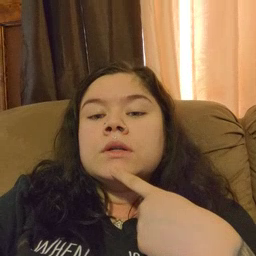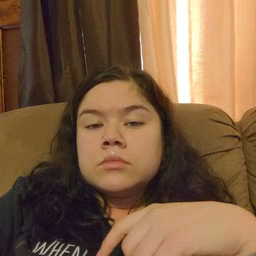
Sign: chin